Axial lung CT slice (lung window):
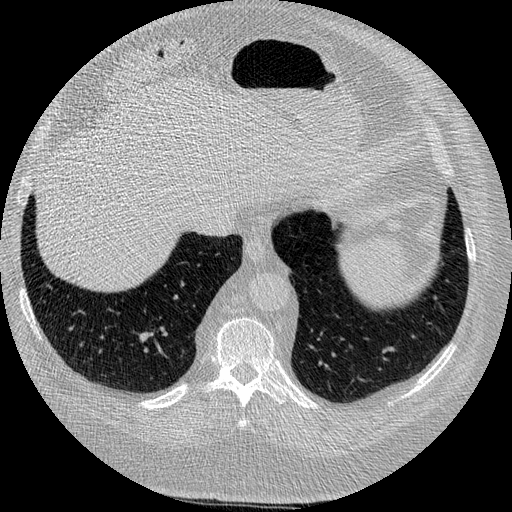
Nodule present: no